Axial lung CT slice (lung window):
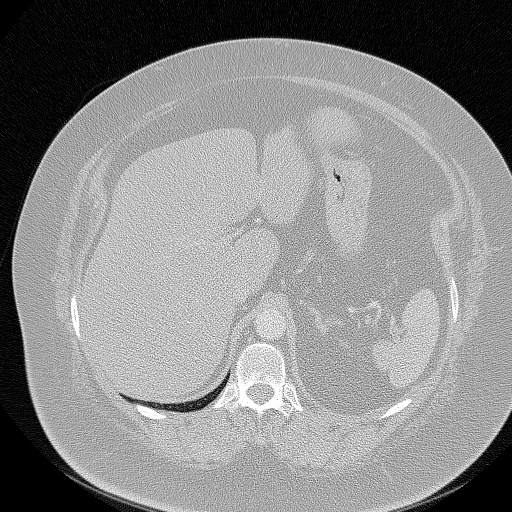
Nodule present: no